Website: macys
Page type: customer-info-address
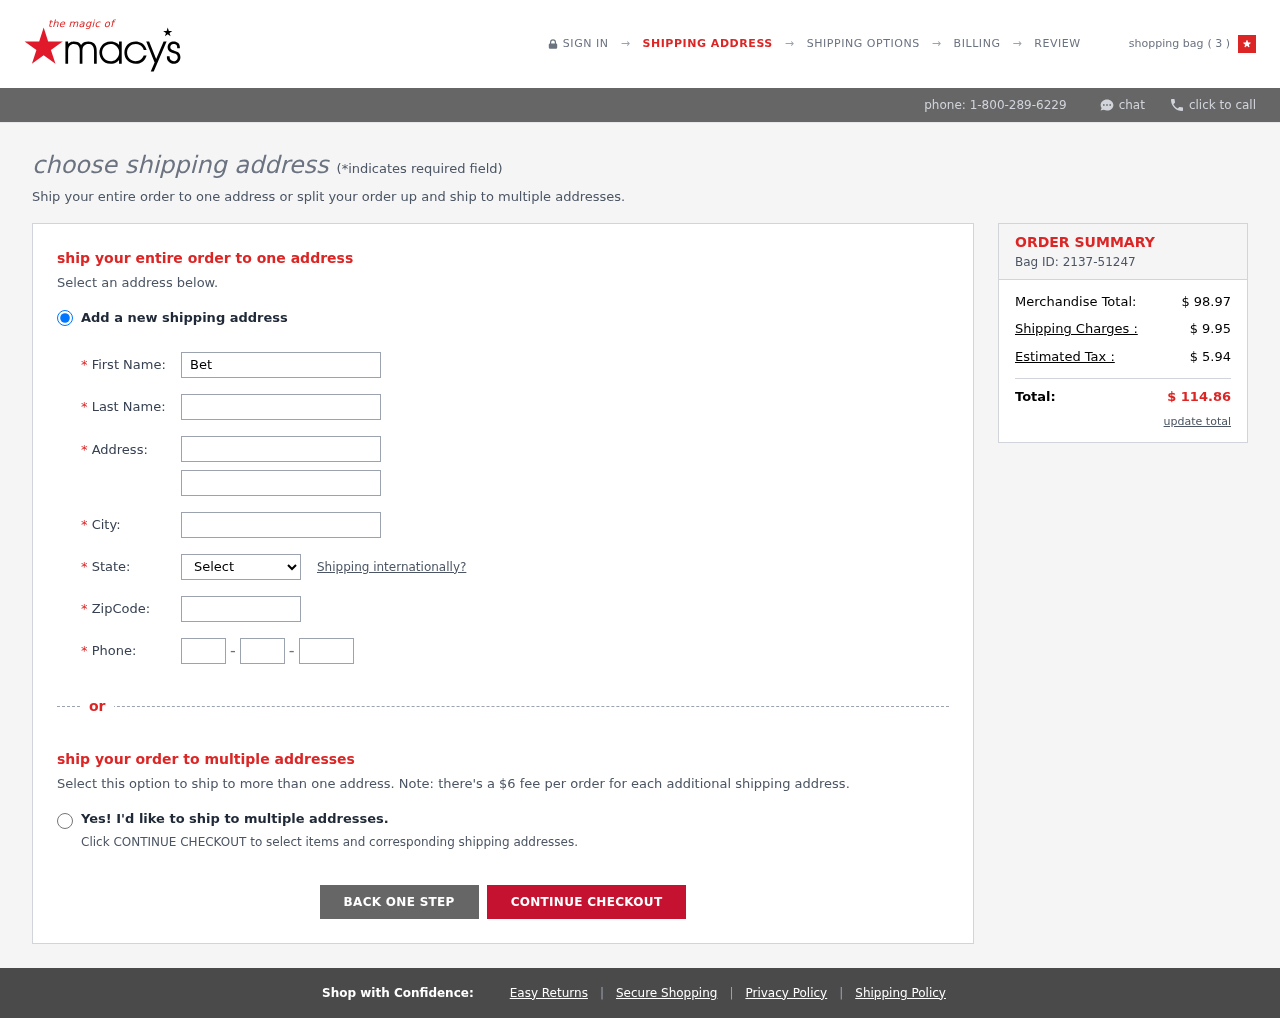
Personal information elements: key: PII_CITY
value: East Danielton
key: PII_FIRSTNAME
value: Bethany
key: PII_LASTNAME
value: Parker
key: PII_PHONE_AREA
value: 407
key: PII_PHONE_PREFIX
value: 211
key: PII_PHONE_SUFFIX
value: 2551
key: PII_POSTCODE
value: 62310
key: PII_STATE_ABBR
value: OR
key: PII_STREET
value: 2247 Weeks Meadows
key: PII_STREET2
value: Apt. 497
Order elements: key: ORDER_NUM_ITEMS
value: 3
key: ORDER_ID
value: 2137-51247
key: ORDER_SUBTOTAL
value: $ 98.97
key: ORDER_SHIPPING_COST
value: $ 9.95
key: ORDER_TAX
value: $ 5.94
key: ORDER_TOTAL
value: $ 114.86